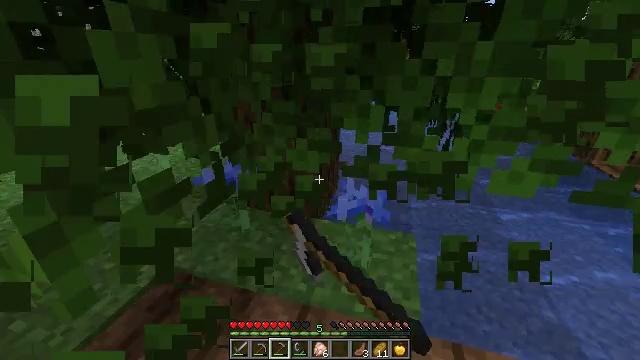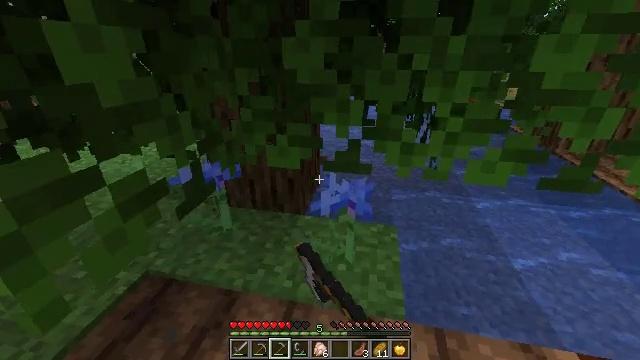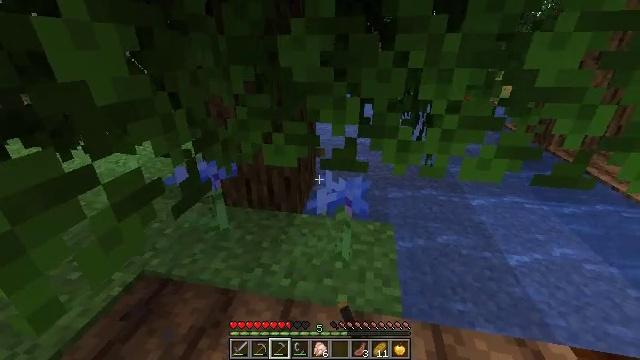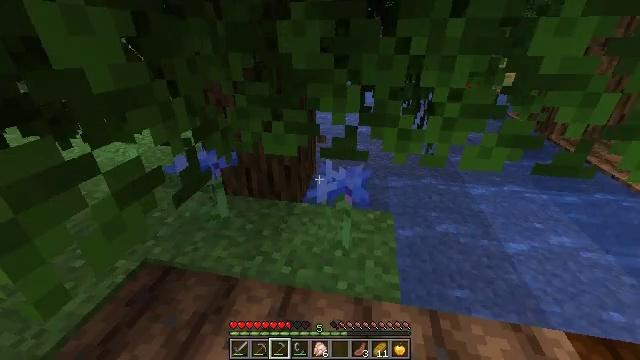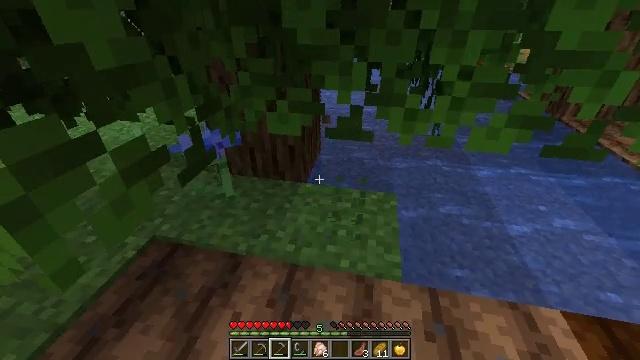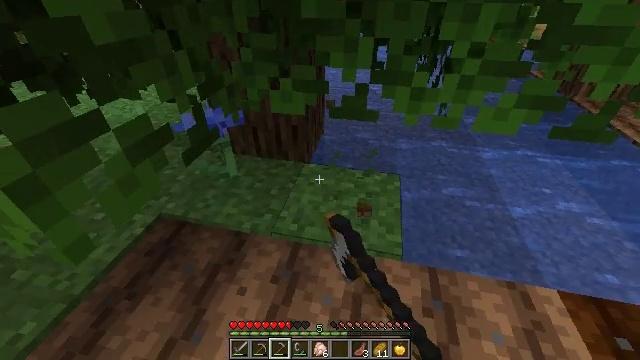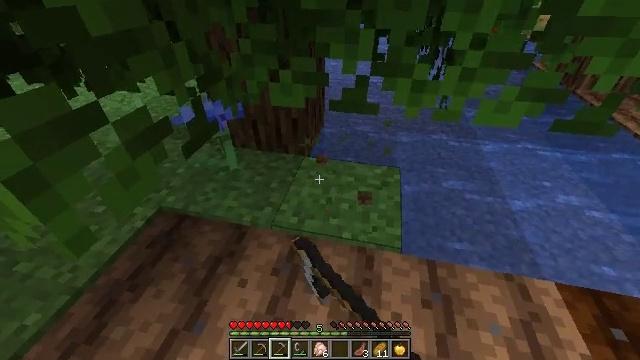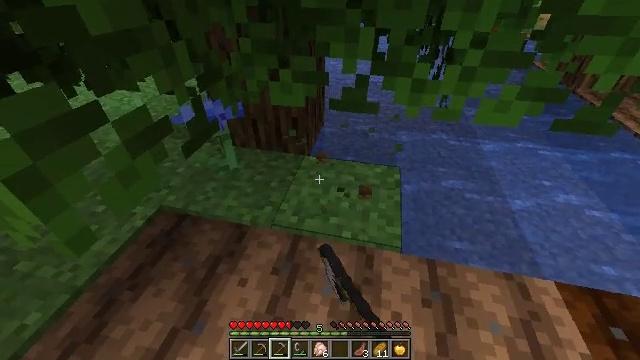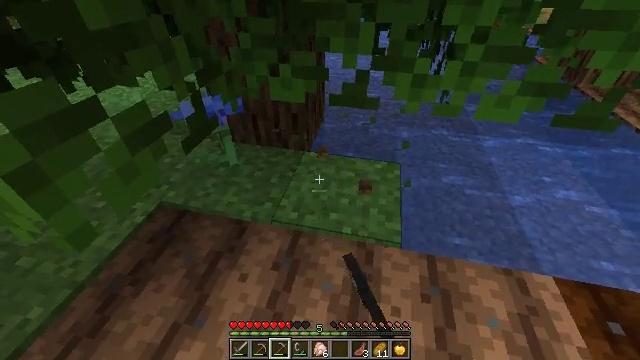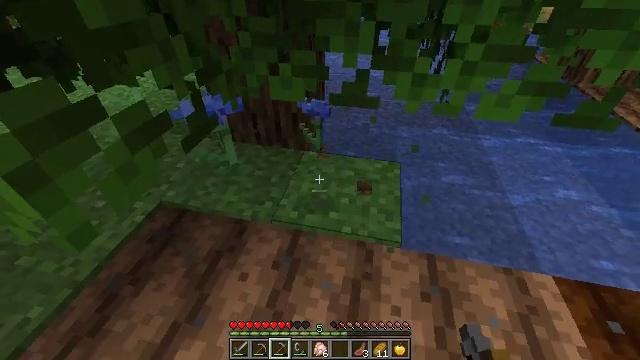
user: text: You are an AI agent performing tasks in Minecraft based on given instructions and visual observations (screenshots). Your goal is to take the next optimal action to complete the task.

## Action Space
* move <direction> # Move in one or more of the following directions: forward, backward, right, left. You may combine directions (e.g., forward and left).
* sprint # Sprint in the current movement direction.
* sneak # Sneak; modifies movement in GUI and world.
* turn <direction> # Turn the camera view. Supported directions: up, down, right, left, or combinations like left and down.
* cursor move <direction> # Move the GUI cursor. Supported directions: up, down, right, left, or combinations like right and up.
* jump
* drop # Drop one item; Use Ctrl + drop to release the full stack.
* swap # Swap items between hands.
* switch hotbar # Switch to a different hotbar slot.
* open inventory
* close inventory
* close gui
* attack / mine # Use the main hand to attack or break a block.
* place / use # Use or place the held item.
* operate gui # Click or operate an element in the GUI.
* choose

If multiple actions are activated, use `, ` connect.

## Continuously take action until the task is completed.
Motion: motion action
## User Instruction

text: Pick up the cornflower in the field.
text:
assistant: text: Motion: turn right, attack / mine
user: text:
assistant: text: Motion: attack / mine
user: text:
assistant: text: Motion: turn down, attack / mine
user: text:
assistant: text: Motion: turn left and down, attack / mine
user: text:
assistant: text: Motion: turn down, attack / mine
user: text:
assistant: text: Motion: turn down, attack / mine
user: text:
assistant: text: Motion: attack / mine
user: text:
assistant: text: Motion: no_op
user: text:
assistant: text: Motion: use / place
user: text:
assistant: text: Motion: use / place